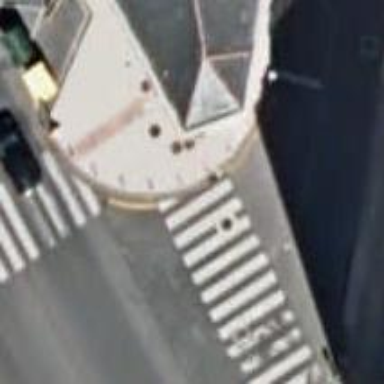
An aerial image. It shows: Bollard.